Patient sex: M
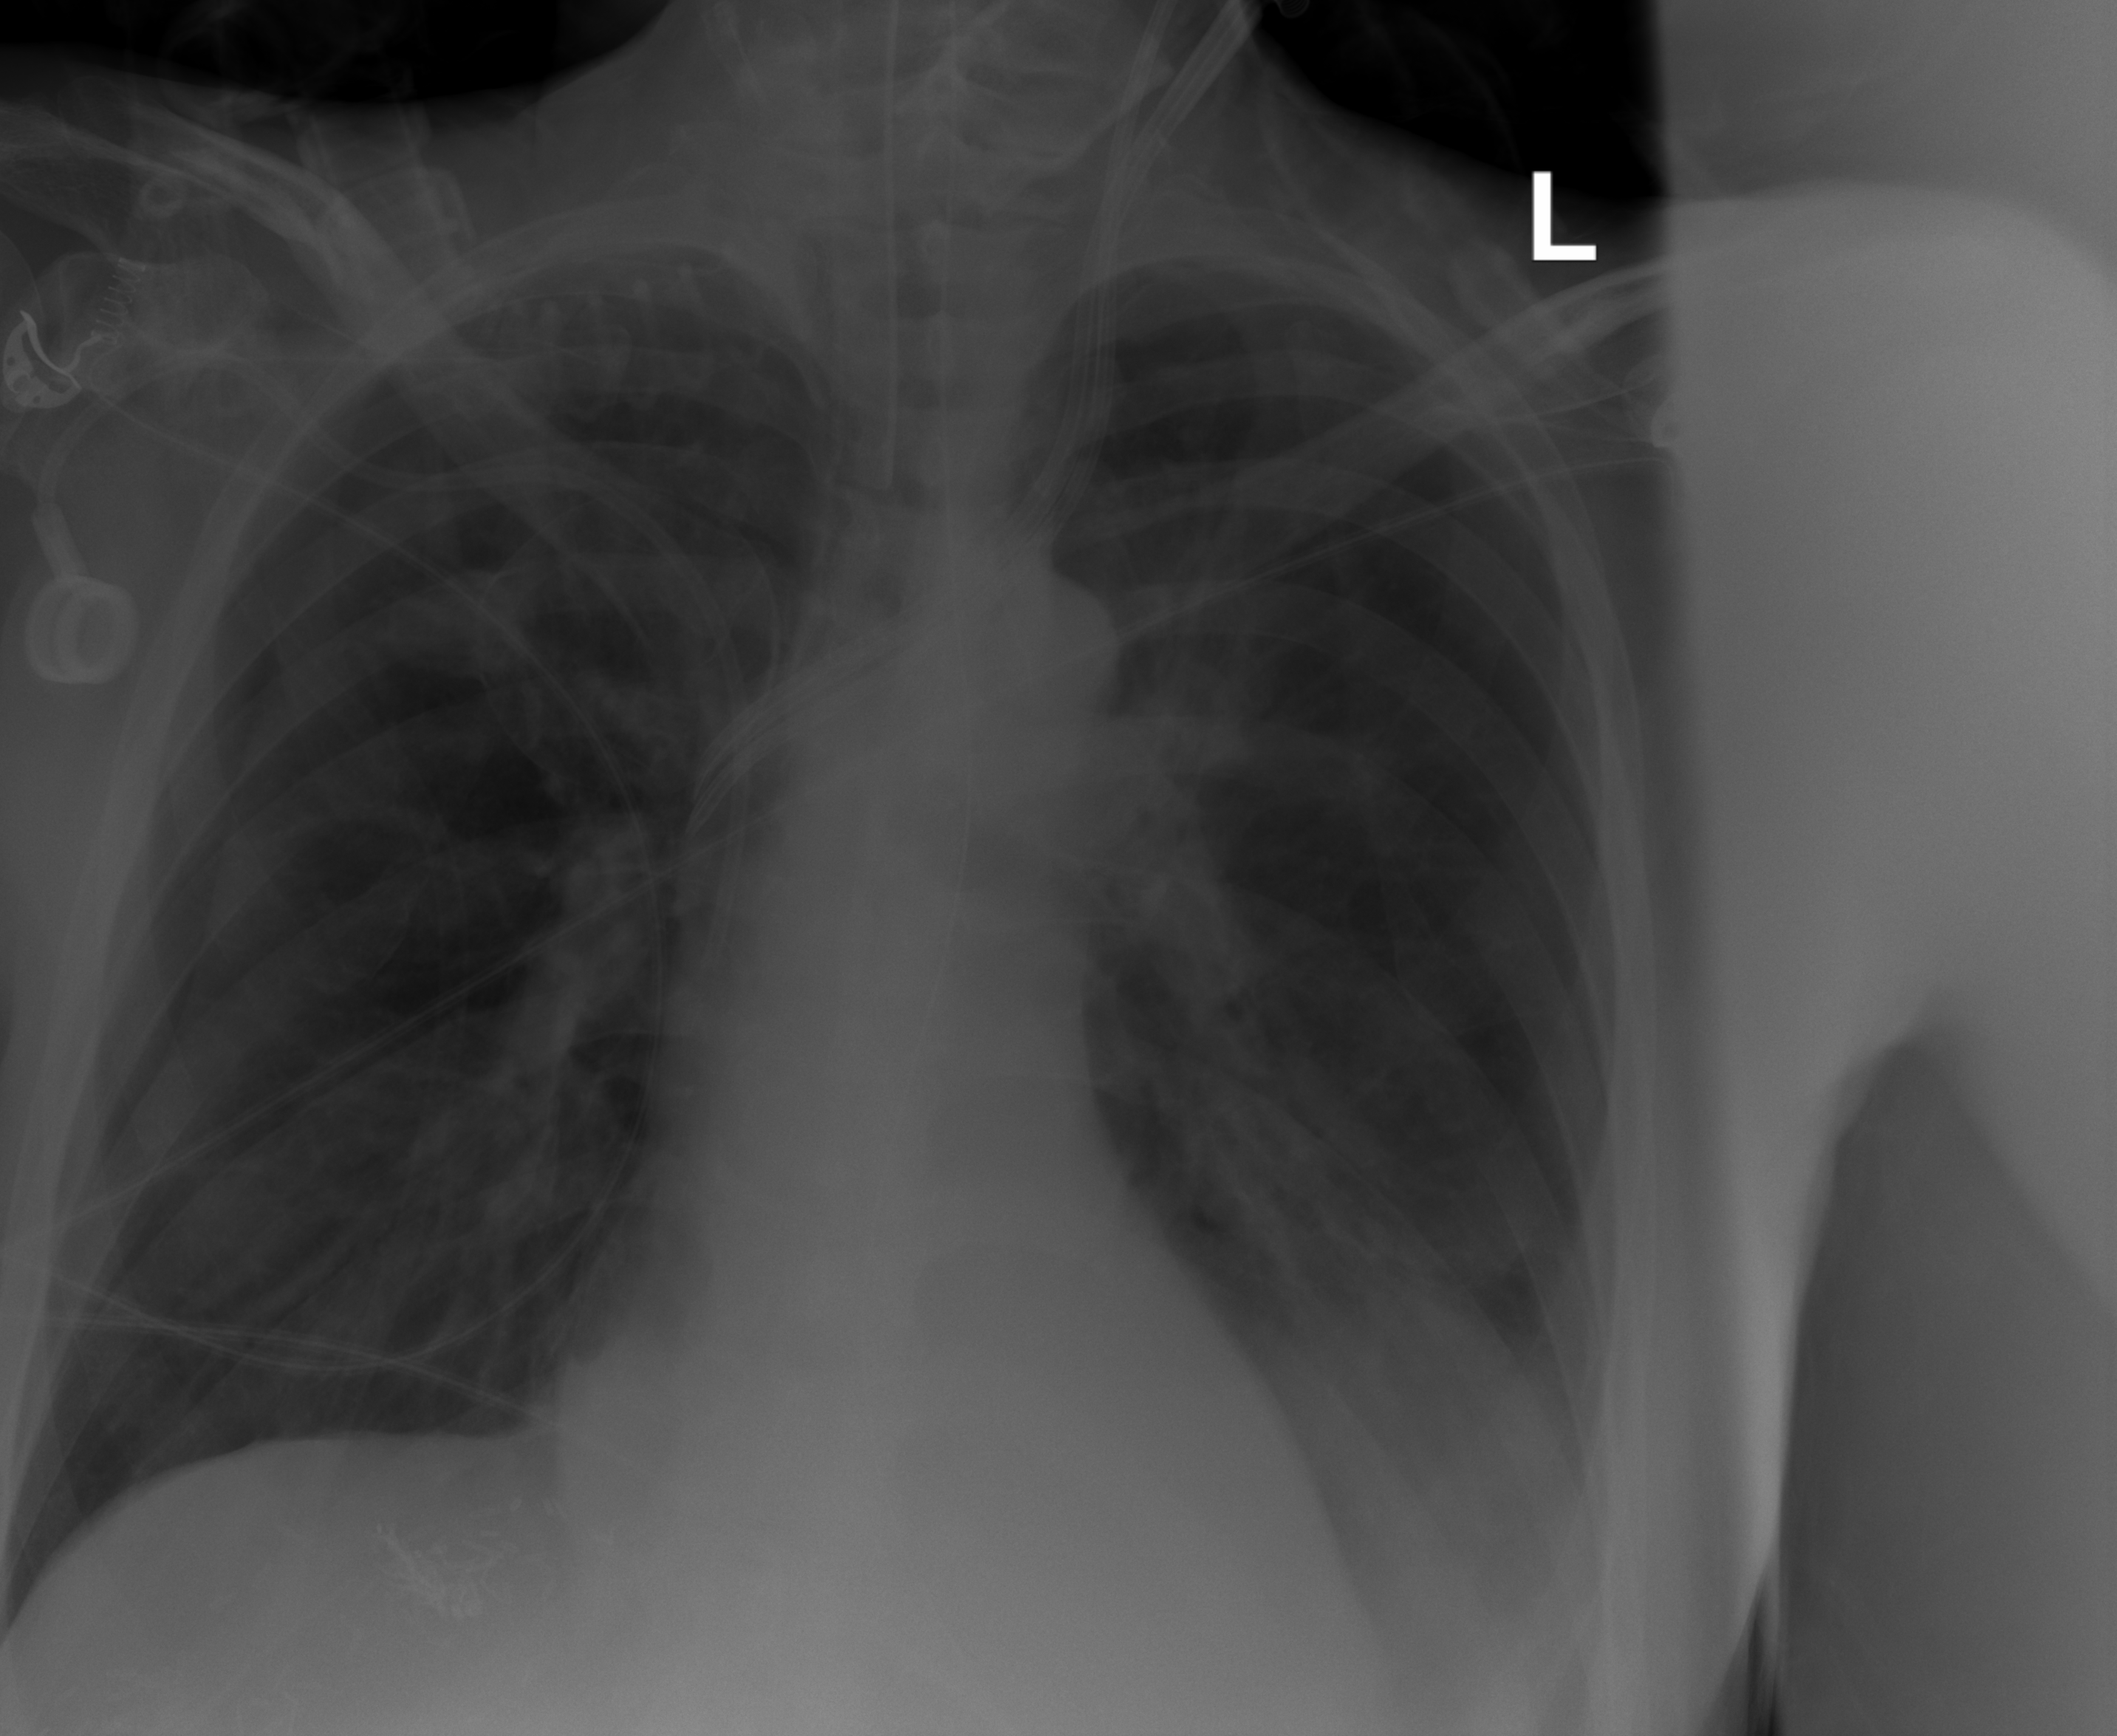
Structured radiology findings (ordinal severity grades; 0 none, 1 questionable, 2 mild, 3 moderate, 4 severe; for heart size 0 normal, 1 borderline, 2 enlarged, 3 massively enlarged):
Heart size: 0
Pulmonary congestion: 0
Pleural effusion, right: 0
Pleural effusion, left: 2
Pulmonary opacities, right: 0
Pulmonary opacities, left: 0
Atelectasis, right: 0
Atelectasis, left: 2